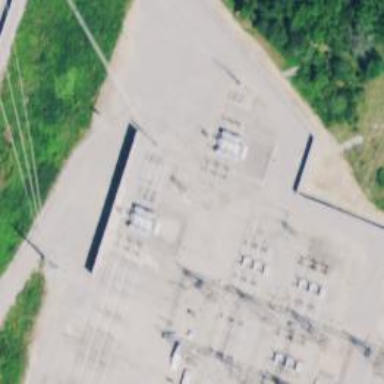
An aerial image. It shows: Power tower.